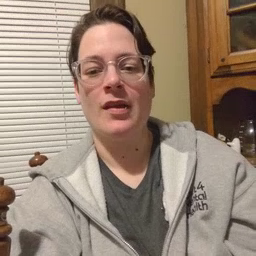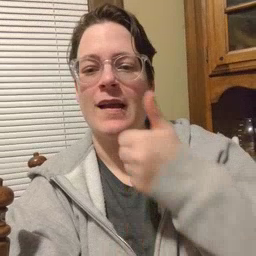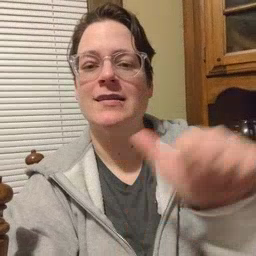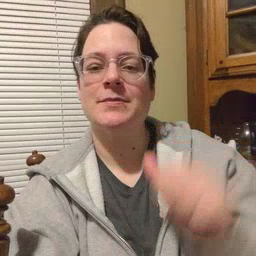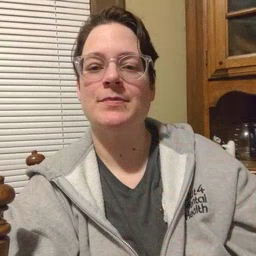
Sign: any